Question: When I click the add button it adds The values of Textbox4 to All Same Value in product_stock in the data base.
'''
conn.Open()
Using com As New SqlCommand("UPDATE table_addsub SET [product_stock]=[product_stock] + @qty2 WHERE [product_stock]=@qty1", conn)
com.Parameters.AddWithValue("@qty1", Me.TextBox3.Text)
com.Parameters.AddWithValue("@qty2", Me.TextBox4.Text)
com.ExecuteNonQuery()
MessageBox.Show("Updated Successfully")
LoadList()
End Using
'''

The Product Stock of Nail and Bulb is 100 but when i want to add 20 to the stock of bulb it also add 20 to the Stock of Nail
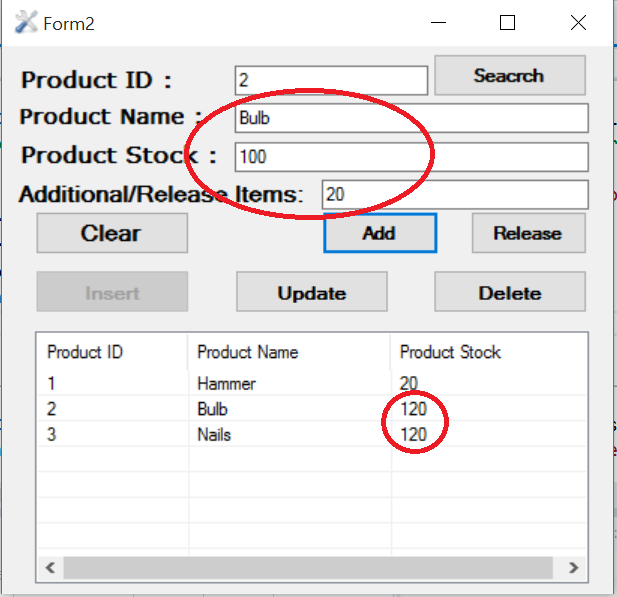
Answer: Your are missing Product Id in 'WHERE' Clause.
'''
conn.Open()
Using com As New SqlCommand("UPDATE table_addsub SET [product_stock]=[product_stock] + @qty2 WHERE [product_Id]=@Prod_Id", conn)
com.Parameters.AddWithValue("@Prod_Id", Me.TextBox3.Text) // Product id
com.Parameters.AddWithValue("@qty2", Me.TextBox4.Text) //Qty to be add.
com.ExecuteNonQuery()
MessageBox.Show("Updated Successfully")
LoadList()
End Using
'''